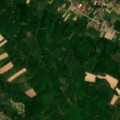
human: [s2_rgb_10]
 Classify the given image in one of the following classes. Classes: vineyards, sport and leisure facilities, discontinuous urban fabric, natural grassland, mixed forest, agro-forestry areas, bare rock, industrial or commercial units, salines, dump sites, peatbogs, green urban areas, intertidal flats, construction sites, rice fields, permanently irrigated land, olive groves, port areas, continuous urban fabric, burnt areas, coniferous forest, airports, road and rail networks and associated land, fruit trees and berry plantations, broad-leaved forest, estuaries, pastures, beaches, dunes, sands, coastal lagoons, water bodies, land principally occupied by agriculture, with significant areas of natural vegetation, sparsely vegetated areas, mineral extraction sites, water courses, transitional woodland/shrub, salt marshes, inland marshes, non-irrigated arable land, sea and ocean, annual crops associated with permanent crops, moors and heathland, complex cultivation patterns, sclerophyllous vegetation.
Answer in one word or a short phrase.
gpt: discontinuous urban fabric, non-irrigated arable land, complex cultivation patterns, land principally occupied by agriculture, with significant areas of natural vegetation, broad-leaved forest